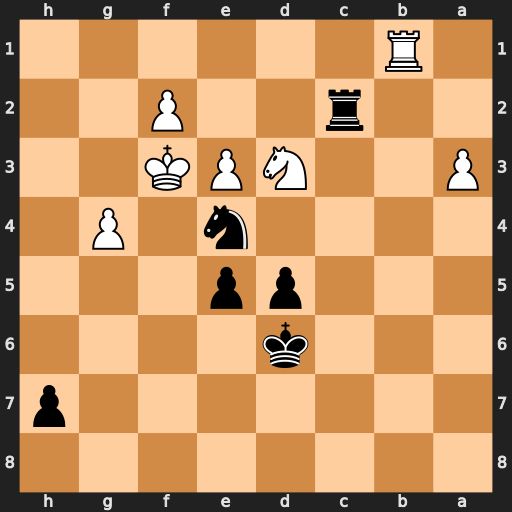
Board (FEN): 8/7p/3k4/3pp3/4n1P1/P2NPK2/2r2P2/1R6
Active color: b
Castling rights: -
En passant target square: -
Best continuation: Nd2+ Kg2 Nxb1